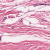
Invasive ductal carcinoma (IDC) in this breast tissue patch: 0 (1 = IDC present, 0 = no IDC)